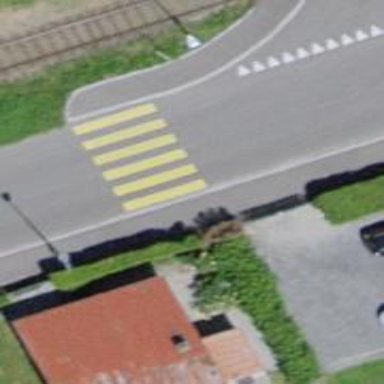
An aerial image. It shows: Marked road crossing.